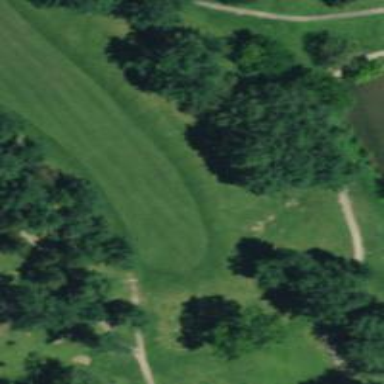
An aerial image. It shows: Golf hole.